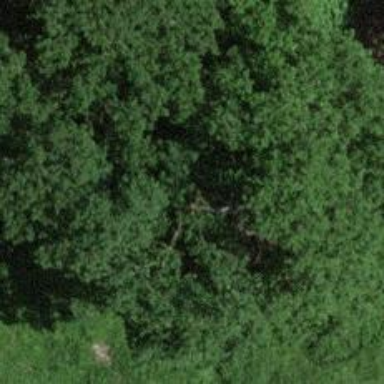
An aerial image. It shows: Beautiful tree in nature.